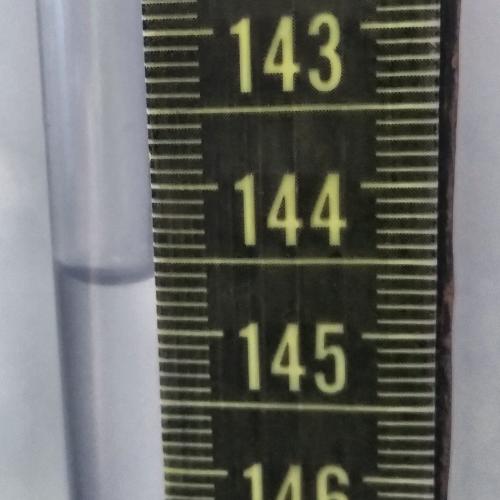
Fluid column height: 144.6 cm